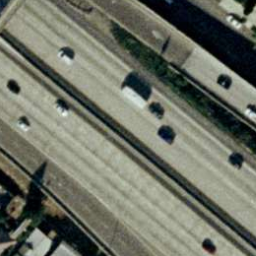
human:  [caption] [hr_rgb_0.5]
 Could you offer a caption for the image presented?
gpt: There are two straight freeways closed to each other .

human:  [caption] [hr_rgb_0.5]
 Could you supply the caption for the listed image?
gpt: There are two straight freeways closed to each other with some cars on the roads .

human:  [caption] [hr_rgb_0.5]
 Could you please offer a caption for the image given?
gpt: Two straight freeways closed to each other with some cars on the roads .

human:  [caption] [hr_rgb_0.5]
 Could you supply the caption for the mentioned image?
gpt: Some cars are on the freeways .

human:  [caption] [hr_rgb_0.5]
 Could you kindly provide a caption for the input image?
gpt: There are some cars are on the freeways .